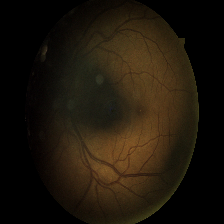
Diabetic retinopathy grade: Moderate